Question: On some blogs, when you scroll towards the bottom of the page they will have a DIV that slides into view in the bottom right corner of the page.
A lot of times on a blog article, onces you get down the page to about the point where the Comment section starts is where they will have this DIV slide into view.
I am trying to replicate this, I saw one site that does it but it doesn't do it near the comments instead it uses this code below which you can see is around the half way point.
'Document height - the Window height / 2'
So it's actually left then half way down the page. How would I go about having it come into view when I get to the comment section of the page, let's say my comments are wrapped in a DIV with the ID 'comments'
'''
$(document).scroll(function () {
var curPos = $(document).scrollTop();
var docHeight = $(document).height() - $(window).height();
if (curPos > (docHeight / 2)) {
MoneyBox.show();
} else {
MoneyBox.hide();
}
});
'''

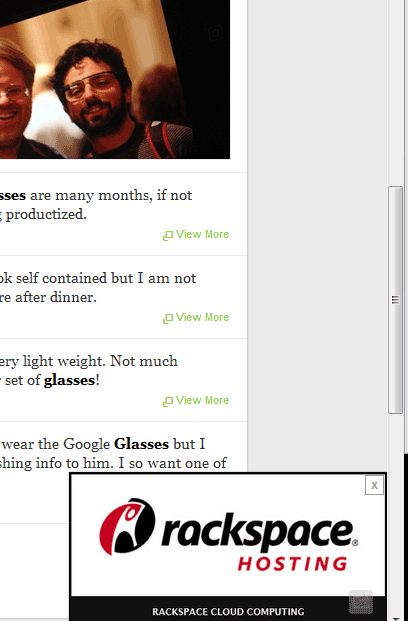
Answer: Try comparing the scrollTop and the offset of your div
'''
$(document).scroll(function(){
var curPos = $(document).scrollTop();
var commentsPos = $('#comments').offset().top;
if(curPos >= commentsPos) {
MoneyBox.show();
} else {
MoneyBox.hide();
}
});
'''